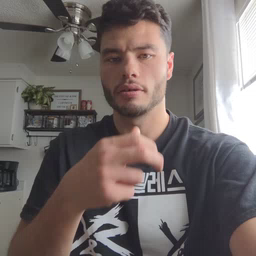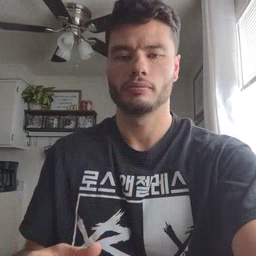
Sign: face